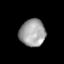
Tissue: skin
Cell type: Epithelial cells
Senescence score: 0.8987
Nuclear area (px): 685
Mean DAPI intensity: 161.333